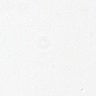
Metastatic tissue present: no